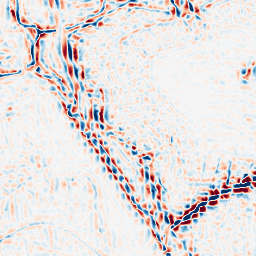
Category: wavelet
Decomposition family: wavelet_dwt
Decomposition parameters: wavelet: sym4
level: 3
Upsampling method: linear_exact
Upsampling parameters: scale: 2
Upsampling scale: 2